Aerial crown-view tile of a tropical tree (Barro Colorado Island, Panama), acquired 20250317:
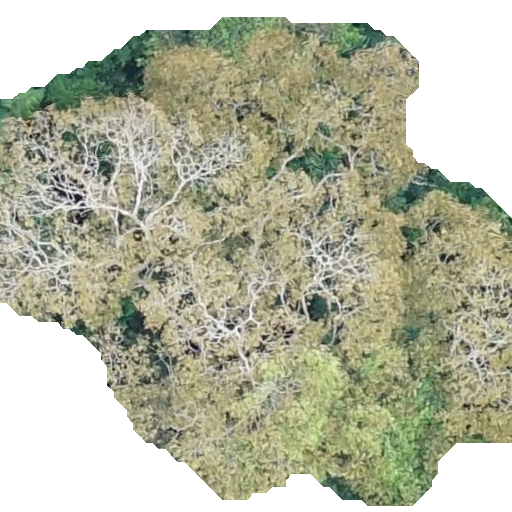
Species: Dipteryx oleifera
GBIF accepted scientific name: Dipteryx oleifera
Crown area: 308.048 m²